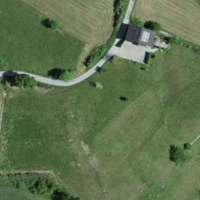
EUNIS habitat code: 24
Species observed at this site:
Lanius collurio